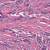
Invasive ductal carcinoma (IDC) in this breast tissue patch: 1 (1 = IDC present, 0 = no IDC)